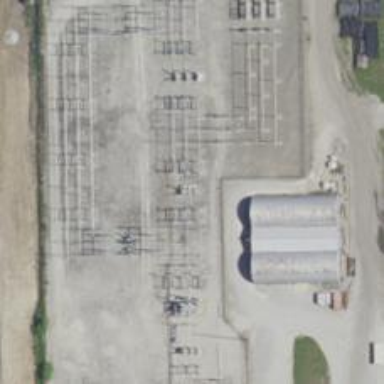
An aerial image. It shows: Switch used for power control.